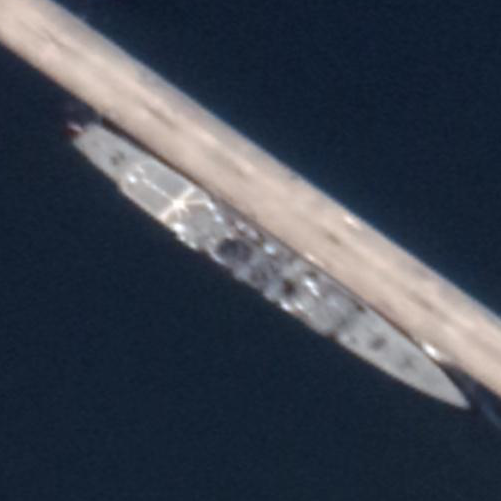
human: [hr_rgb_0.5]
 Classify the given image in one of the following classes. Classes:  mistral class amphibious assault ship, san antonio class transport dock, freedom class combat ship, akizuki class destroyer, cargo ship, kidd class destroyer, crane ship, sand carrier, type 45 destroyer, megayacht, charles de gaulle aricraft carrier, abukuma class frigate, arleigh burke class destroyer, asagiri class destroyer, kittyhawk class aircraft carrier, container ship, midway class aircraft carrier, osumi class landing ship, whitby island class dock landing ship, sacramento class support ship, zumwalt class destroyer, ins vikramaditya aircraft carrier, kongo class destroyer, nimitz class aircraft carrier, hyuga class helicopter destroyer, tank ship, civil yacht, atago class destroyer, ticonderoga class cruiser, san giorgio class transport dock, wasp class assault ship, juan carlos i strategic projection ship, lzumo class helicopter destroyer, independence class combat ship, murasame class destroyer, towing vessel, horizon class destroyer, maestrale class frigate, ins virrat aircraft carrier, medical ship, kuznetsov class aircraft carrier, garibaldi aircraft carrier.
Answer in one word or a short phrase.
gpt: Abukuma class frigate